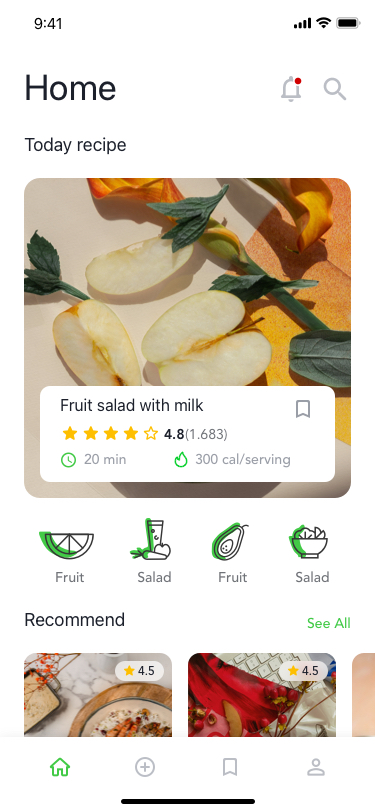
Text in this UI design:
Fruit
Salad
Fruit
Salad
See All
Recommend
Fruit salad with milk
20 min
300 cal/serving
4.8
(1.683)
20 min
4.5
Blueberry cake
Blueberry cake
4.5
Home
Today recipe